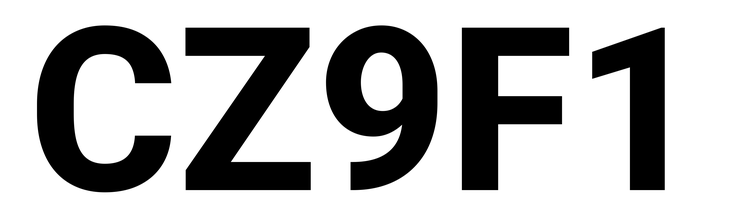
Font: Roboto_ExtraBold